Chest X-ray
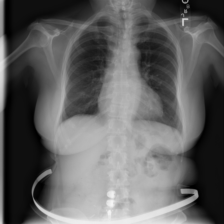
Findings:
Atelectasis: negative
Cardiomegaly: negative
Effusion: negative
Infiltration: negative
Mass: negative
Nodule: negative
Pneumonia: negative
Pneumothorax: negative
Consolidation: negative
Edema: negative
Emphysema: negative
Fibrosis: negative
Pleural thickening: negative
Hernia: negative